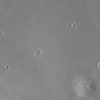
Label: not_dusty